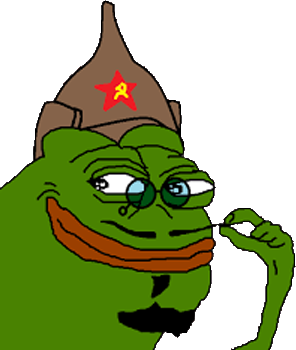
Label: 5_Pepe